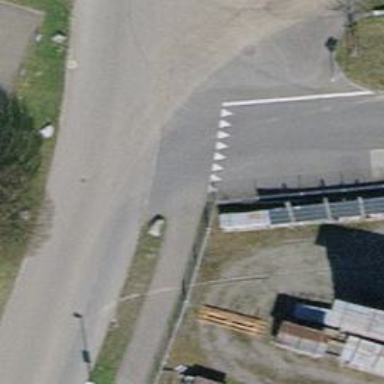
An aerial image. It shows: Unmarked road crossing.